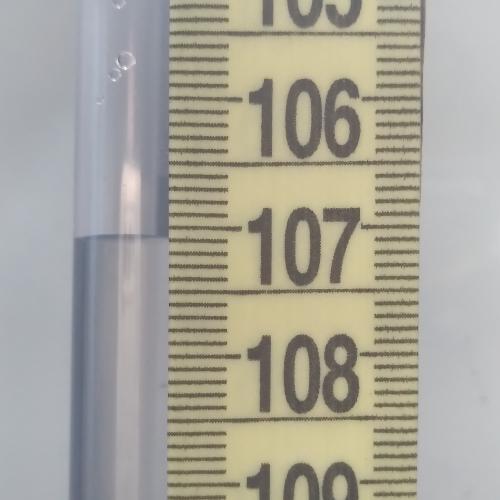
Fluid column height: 107.1 cm